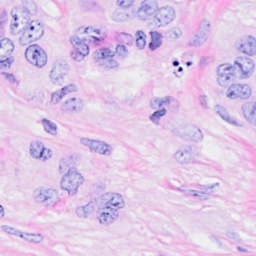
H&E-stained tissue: Breast